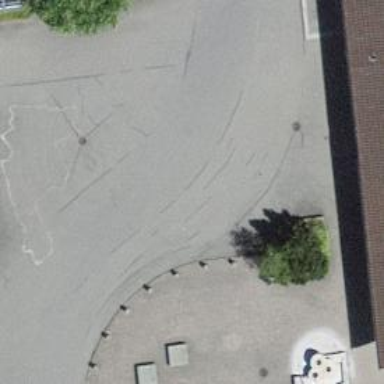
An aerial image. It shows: Bollard.